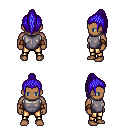
a pixel art fantasy rpg character, male body template, human, dark skin, steel chest armor, gold greaves, blue long topknot hairstyle, leather bracers, four views (front, back, left, right), 2x2 character sprite sheet, small pixel art, hard edges, no anti-aliasing